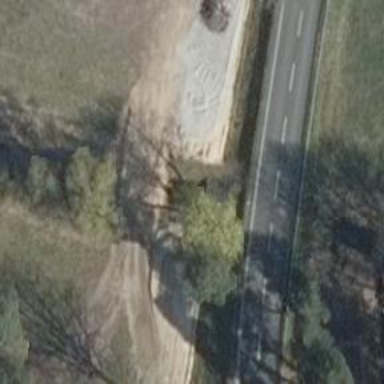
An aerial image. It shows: Asphalt path crossing over bridge.